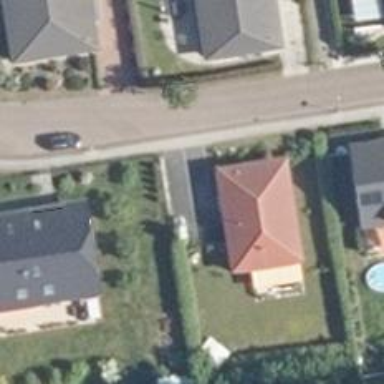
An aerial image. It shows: Driveway.